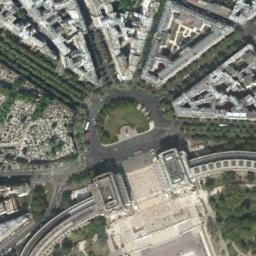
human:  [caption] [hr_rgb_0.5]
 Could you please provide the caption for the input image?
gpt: There are many bifurcation roads with many moving and waiting vehicles, And many neatly arranged tall buildings and some trees around the roundabout .

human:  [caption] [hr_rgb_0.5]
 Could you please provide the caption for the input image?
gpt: The roundabout is next to buildings and trees .

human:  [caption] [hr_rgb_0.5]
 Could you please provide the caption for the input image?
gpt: There are many buildings and trees around the roundabout .

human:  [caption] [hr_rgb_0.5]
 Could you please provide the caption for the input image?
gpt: The roundabout with some exits and entrances is surrounded by lots of buildings and a lawn is in the middle of the roundabout .

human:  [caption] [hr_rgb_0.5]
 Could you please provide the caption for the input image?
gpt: There are many buildings and green trees around the roundabout .